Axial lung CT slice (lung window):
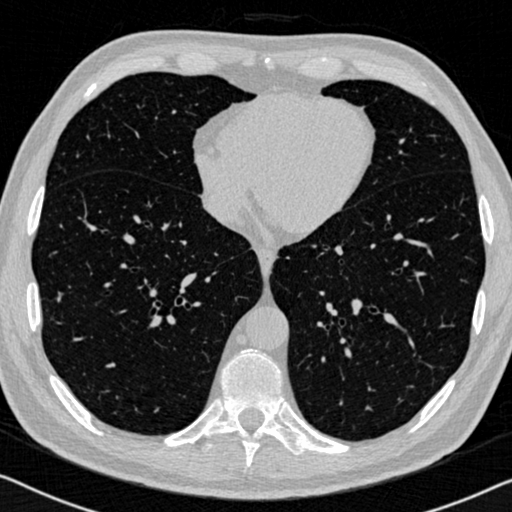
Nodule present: no